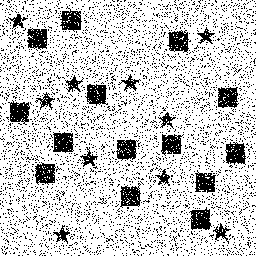
Squares: 14
Triangles: 0
Stars: 10
Total shapes: 24